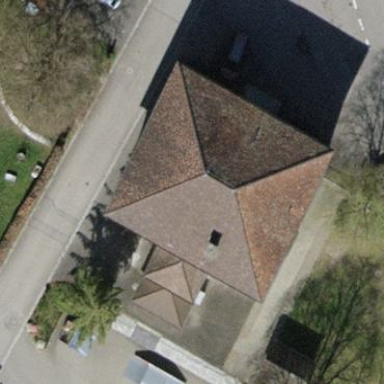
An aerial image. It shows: Civic building with hipped roof.